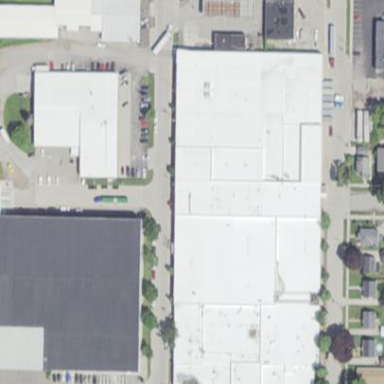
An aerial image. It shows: Warehouse.